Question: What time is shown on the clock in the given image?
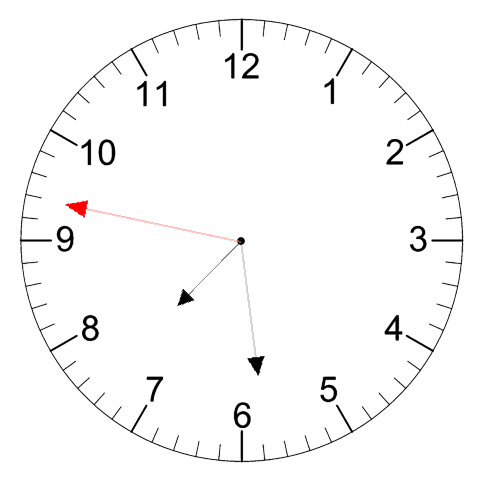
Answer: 07:28:47